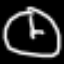
Label: clock